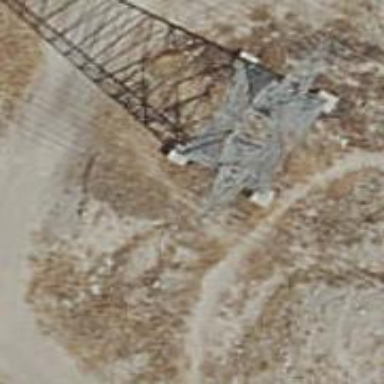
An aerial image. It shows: Power tower.